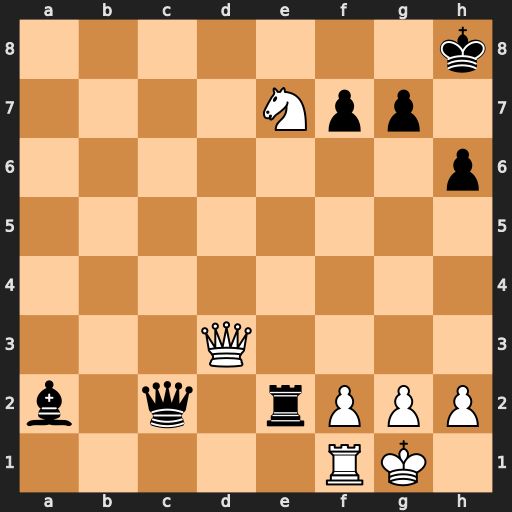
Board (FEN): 7k/4Npp1/7p/8/8/3Q4/b1q1rPPP/5RK1
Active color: w
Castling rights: -
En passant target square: -
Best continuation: Qd8+ Kh7 Qg8#